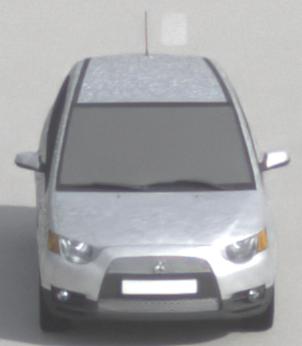
Make: Mitsubishi
Model: Colt 1.1
Detailed model: Colt (VI)
Model produced from: 2008/11
Model produced until: 2010/10
Doors: 3
Color: white
Road condition: dry road
Daytime: morning or afternoon
Contrast: low contrast